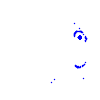
Particle: pion